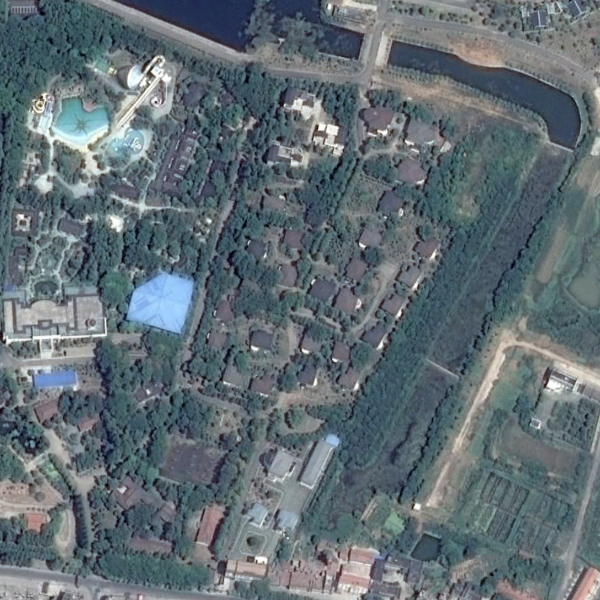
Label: Resort